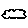
Label: cloud